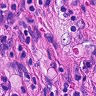
Metastatic tissue present: no